Question: Let's say I have book model, book.rb
'''
class Book
include Mongoid::Document
field :book_id, type: String
field :title, type: String
end
'''
The 'book' model has its own controller, views, etc.
Now, I want to create a page with form_tag (let me know if this is not a proper way), where by entering book's id and clicking enter I'll be able to remove the record this this given id from the database.
remove.html.erb:
'''
<%= form_tag books_path, :method => 'get' do %>
<p>book_id:
<%= text_field_tag :book_id, params[:book_id] %>
<%= submit_tag "Remove", :name => nil, :confirm => "Are you sure?" %>
</p>
<% end %>
'''
I know how to remove a given document, but can't figure out how to pass the value entered in the form and where to put the logic that will remove document.

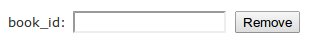
Answer: First things first. Why do you need to store a 'book_id' for your 'Book' model ? Mongoid already provide a '_id' field for this purpose.
The usual way to destroy resources is to hit the destroy action in your controller by making a DELETE HTTP request.
'''
class BooksController
def destroy
Book.find(params[:id]).destroy
redirect_to :back
end
end
'''
Then simply do a link with the following:
'''
link_to "Delete", book_path(@book), method: :delete
'''
Where '@book' is your book instance.